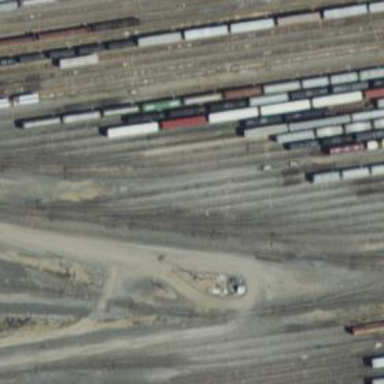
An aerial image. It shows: Railway yard.